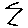
Label: zigzag